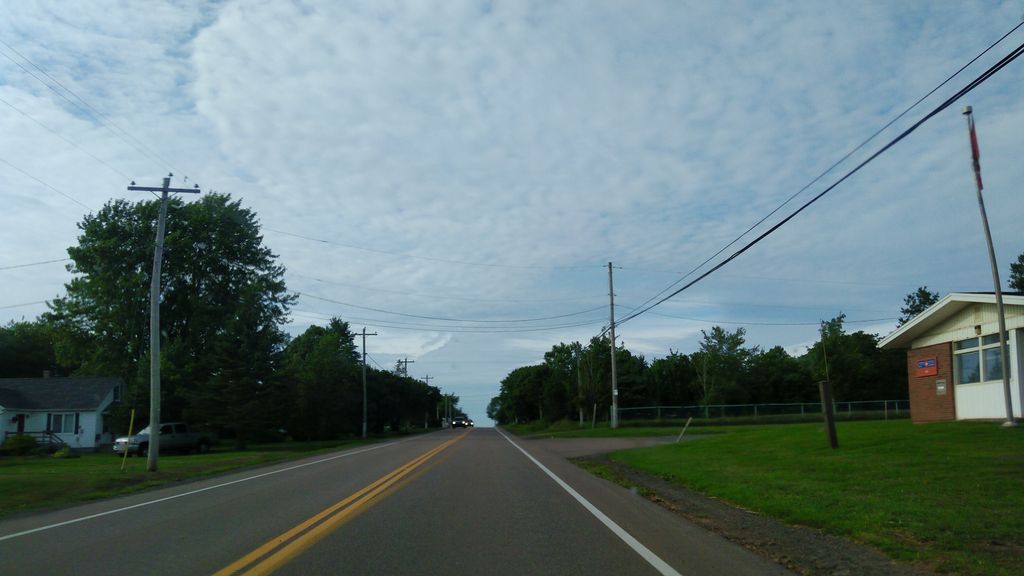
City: charlottetown